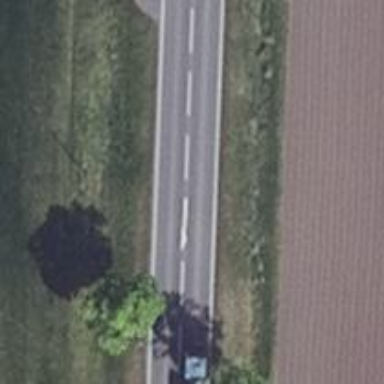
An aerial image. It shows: Primary road with asphalt surface.